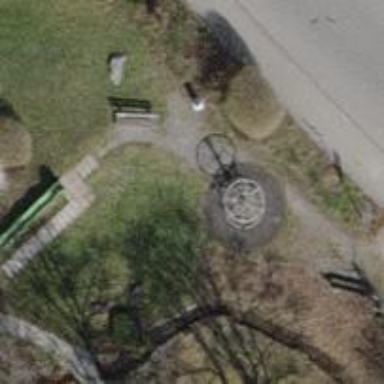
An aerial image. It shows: Playground featuring climbing frame.